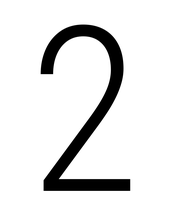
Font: Roboto_Condensed_Light